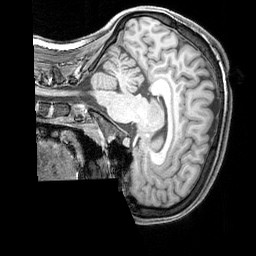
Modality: T1w
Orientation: sagittal
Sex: female
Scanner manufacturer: siemens
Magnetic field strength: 3 T
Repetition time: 2.3 s
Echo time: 0.00226 s